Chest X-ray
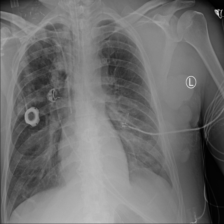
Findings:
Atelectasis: positive
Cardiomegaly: negative
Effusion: positive
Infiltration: negative
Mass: positive
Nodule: negative
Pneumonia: negative
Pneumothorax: negative
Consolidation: negative
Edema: negative
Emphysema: negative
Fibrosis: negative
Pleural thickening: negative
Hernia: negative